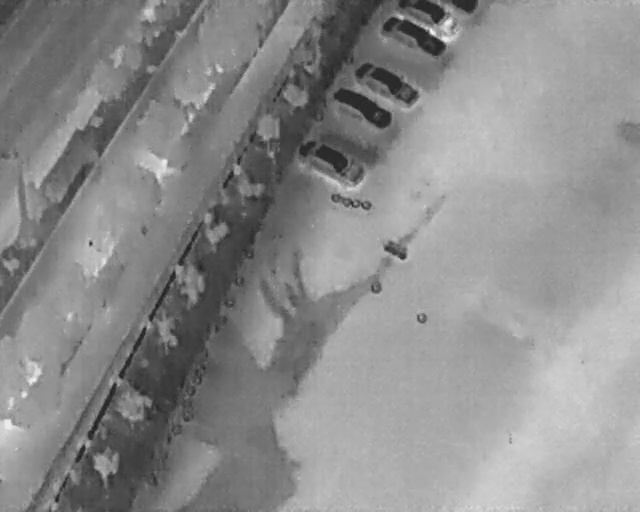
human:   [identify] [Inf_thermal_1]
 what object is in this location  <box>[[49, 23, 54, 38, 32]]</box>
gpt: <ref>1 medium car at the center</ref>